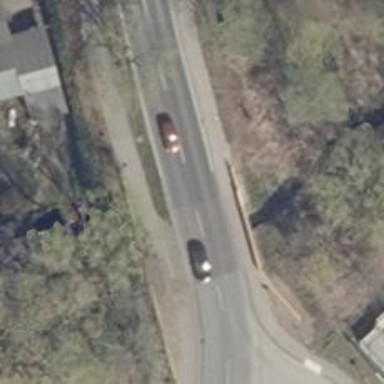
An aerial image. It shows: Secondary road bridge with asphalt surface and separate sidewalk.